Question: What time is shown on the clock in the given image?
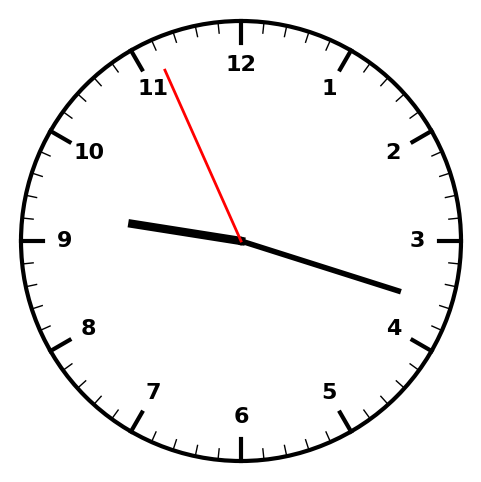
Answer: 09:17:56